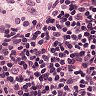
Metastatic tissue present: no